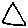
Label: triangle